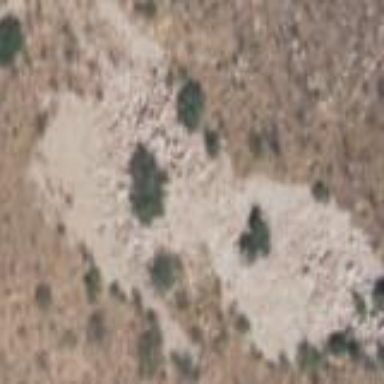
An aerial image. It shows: Natural scree.